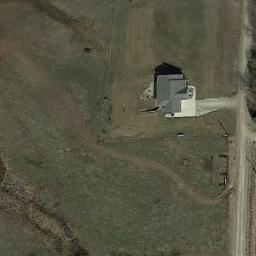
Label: sparse_residential